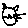
Label: cat